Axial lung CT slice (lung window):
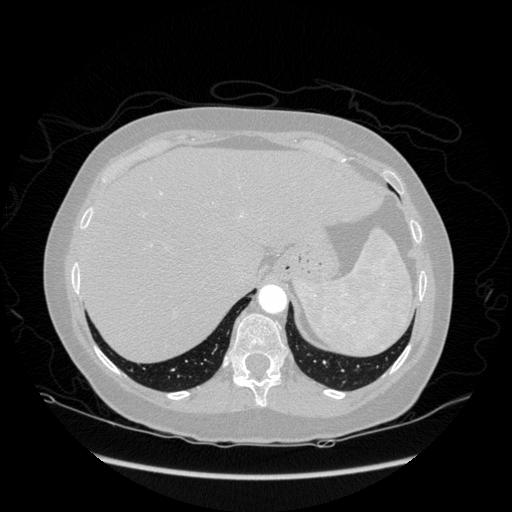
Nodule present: no